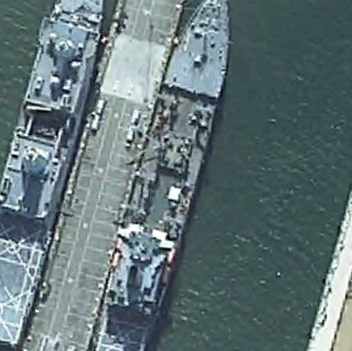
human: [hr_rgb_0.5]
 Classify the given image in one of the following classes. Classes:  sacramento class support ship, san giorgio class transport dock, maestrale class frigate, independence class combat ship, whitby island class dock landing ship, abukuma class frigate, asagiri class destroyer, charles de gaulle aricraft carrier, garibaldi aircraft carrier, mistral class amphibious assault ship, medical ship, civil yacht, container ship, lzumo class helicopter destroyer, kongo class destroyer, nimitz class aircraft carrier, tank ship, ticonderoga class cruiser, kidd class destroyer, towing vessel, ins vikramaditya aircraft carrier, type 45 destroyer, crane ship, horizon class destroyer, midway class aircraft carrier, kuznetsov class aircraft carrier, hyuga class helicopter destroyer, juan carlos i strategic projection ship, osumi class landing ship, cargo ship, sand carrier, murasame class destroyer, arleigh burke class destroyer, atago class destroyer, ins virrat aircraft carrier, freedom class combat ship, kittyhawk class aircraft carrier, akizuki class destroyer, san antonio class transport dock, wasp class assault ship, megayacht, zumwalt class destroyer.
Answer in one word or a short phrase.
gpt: San Antonio class transport dock